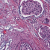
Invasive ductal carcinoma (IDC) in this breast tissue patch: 0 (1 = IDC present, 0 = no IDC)